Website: home-depot
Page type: payment
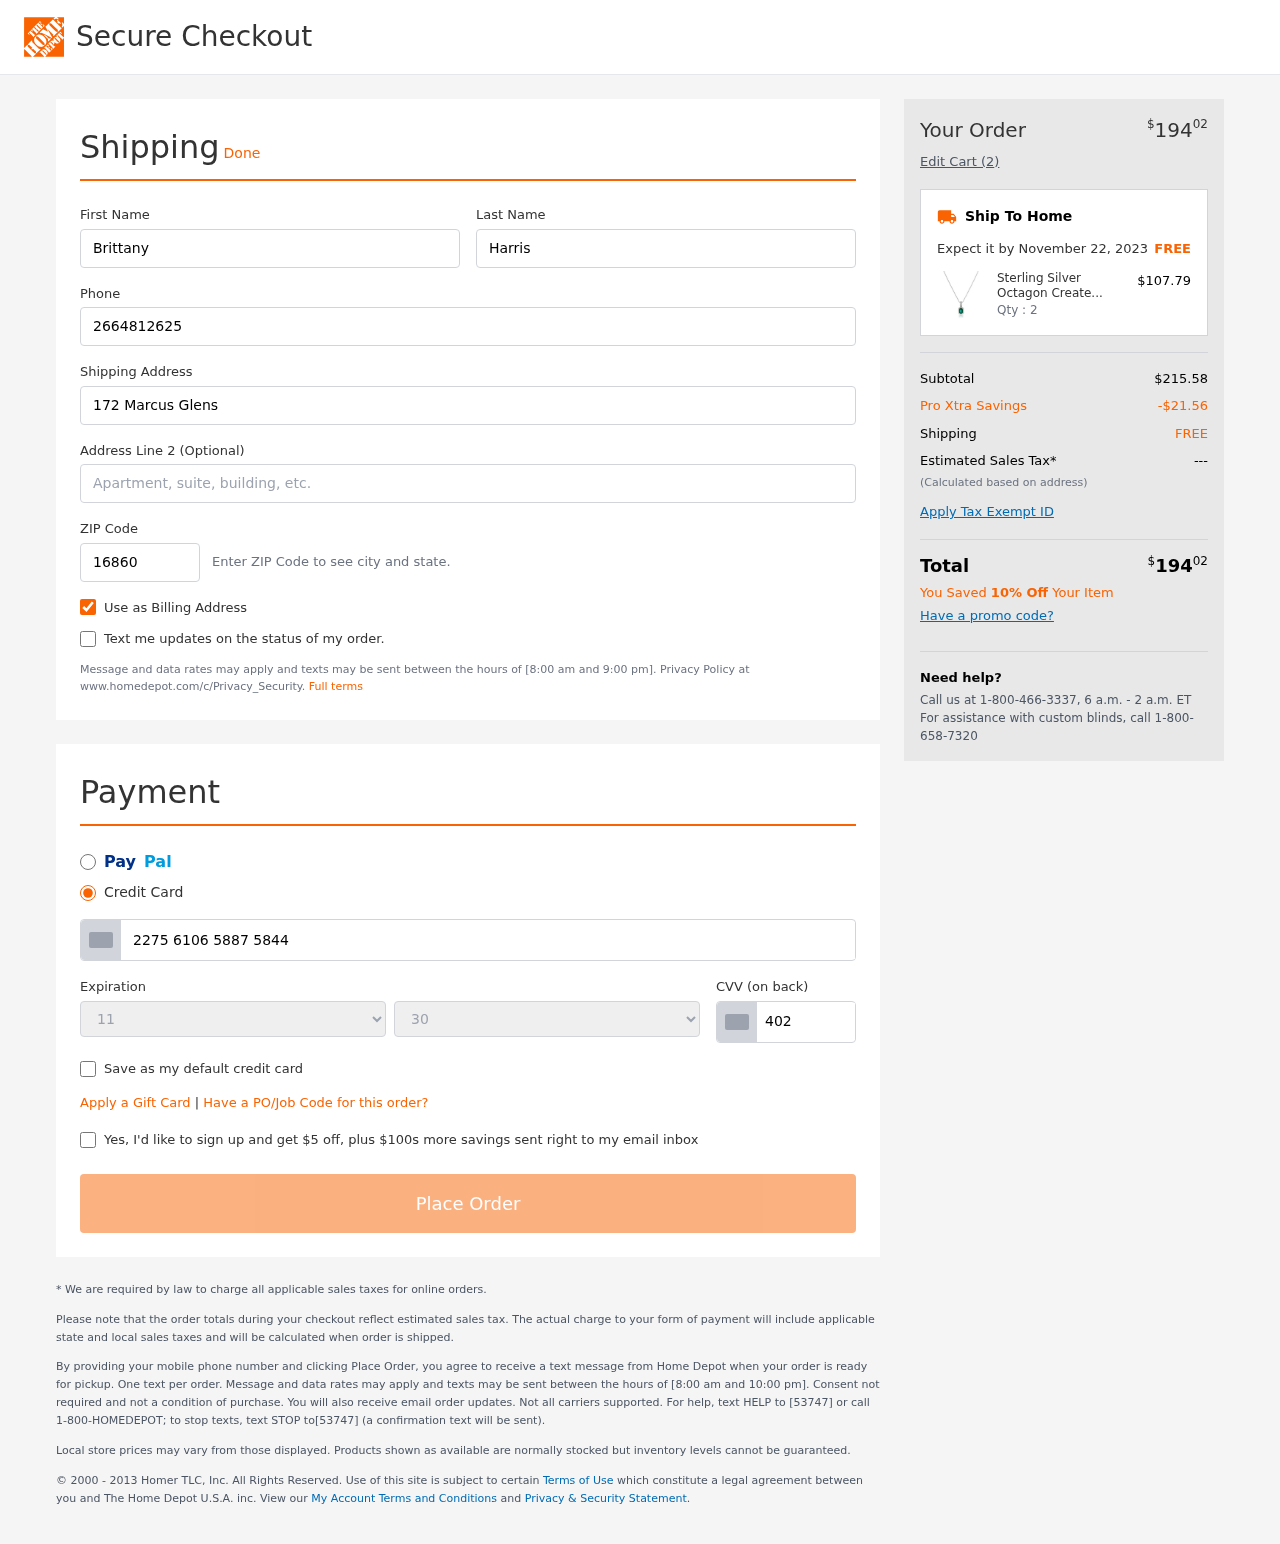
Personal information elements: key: PII_CARD_CVV
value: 402
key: PII_CARD_EXPIRY_MONTH
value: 11
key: PII_CARD_EXPIRY_YEAR
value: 30
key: PII_CARD_NUMBER
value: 2275 6106 5887 5844
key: PII_FIRSTNAME
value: Brittany
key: PII_LASTNAME
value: Harris
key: PII_PHONE
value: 2664812625
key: PII_POSTCODE
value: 16860
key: PII_STREET
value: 172 Marcus Glens
Product elements: key: PRODUCT1_NAME
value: Sterling Silver Octagon Created Emerald and Round Created White Sapphire Pendant Necklace
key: PRODUCT1_PRICE
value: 107.79
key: PRODUCT1_QUANTITY
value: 2
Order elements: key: ORDER_TOTAL
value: $19402
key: ORDER_NUM_ITEMS
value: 2
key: ORDER_DELIVERY_DATE
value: November 22, 2023
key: ORDER_SUBTOTAL
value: $215.58
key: ORDER_DISCOUNT
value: -$21.56
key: ORDER_SHIPPING_COST
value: FREE